Question: The scenario of mine is:
I select the multiple item from 'Gridview'.
When I click the 'share button' , it will show the item like: E-mail , Bluetooth , Message , FaceBook.
Like the following picture.

I have reference the <URL> , but I still don't know how to do.
And the code in my share button is like the following:
'''
public void onClick(View v) {
ArrayList<FileNode> MultiUri = new ArrayList<FileNode>();
SparseBooleanArray checkedItems = fileListView.getCheckedItemPositions();
if (checkedItems != null) {
for (int i=0; i<checkedItems.size(); i++) {
if (checkedItems.valueAt(i)) {
int temp_position = checkedItems.keyAt(i);
final FileNode fileNode = mFileList.get(temp_position) ;
MultiUri.add(fileNode);
Intent shareIntent = new Intent();
shareIntent.setAction(shareIntent.ACTION_SEND_MULTIPLE);
shareIntent.putParcelableArrayListExtra(Intent.EXTRA_STREAM, (ArrayList<? extends Parcelable>) MultiUri);
shareIntent.setType("*/*");
startActivity(Intent.createChooser(shareIntent, "Share to.."));
}
}
}
}
'''
And the error log is like the following:
'''
D/AndroidRuntime( 4114): Shutting down VM
W/dalvikvm( 4114): threadid=1: thread exiting with uncaught exception (group=0x416cc450)
E/AndroidRuntime( 4114): FATAL EXCEPTION: main
E/AndroidRuntime( 4114): java.lang.RuntimeException: Parcel: unable to marshal value tw.com.a_i_t.IPCamViewer.FileBrowser.Model.FileNode@42353850
E/AndroidRuntime( 4114): at android.os.Parcel.writeValue(Parcel.java:1240)
E/AndroidRuntime( 4114): at android.os.Parcel.writeList(Parcel.java:627)
E/AndroidRuntime( 4114): at android.os.Parcel.writeValue(Parcel.java:1200)
E/AndroidRuntime( 4114): at android.os.Parcel.writeMapInternal(Parcel.java:596)
E/AndroidRuntime( 4114): at android.os.Bundle.writeToParcel(Bundle.java:1619)
E/AndroidRuntime( 4114): at android.os.Parcel.writeBundle(Parcel.java:610)
E/AndroidRuntime( 4114): at android.content.Intent.writeToParcel(Intent.java:6519)
E/AndroidRuntime( 4114): at android.os.Parcel.writeParcelable(Parcel.java:1259)
E/AndroidRuntime( 4114): at android.os.Parcel.writeValue(Parcel.java:1178)
E/AndroidRuntime( 4114): at android.os.Parcel.writeMapInternal(Parcel.java:596)
E/AndroidRuntime( 4114): at android.os.Bundle.writeToParcel(Bundle.java:1619)
E/AndroidRuntime( 4114): at android.os.Parcel.writeBundle(Parcel.java:610)
E/AndroidRuntime( 4114): at android.content.Intent.writeToParcel(Intent.java:6519)
E/AndroidRuntime( 4114): at android.app.ActivityManagerProxy.startActivity(ActivityManagerNative.java:1741)
E/AndroidRuntime( 4114): at android.app.Instrumentation.execStartActivity(Instrumentation.java:1510)
E/AndroidRuntime( 4114): at android.app.Activity.startActivityFromFragment(Activity.java:3850)
E/AndroidRuntime( 4114): at android.app.Activity.startActivityFromFragment(Activity.java:3825)
E/AndroidRuntime( 4114): at android.app.Fragment.startActivity(Fragment.java:996)
E/AndroidRuntime( 4114): at android.app.Fragment.startActivity(Fragment.java:975)
E/AndroidRuntime( 4114): at tw.com.a_i_t.IPCamViewer.FileBrowser.LocalFileBrowserFragment$3.onClick(LocalFileBrowserFragment.java:214)
E/AndroidRuntime( 4114): at android.view.View.performClick(View.java:4147)
E/AndroidRuntime( 4114): at android.view.View$PerformClick.run(View.java:17161)
E/AndroidRuntime( 4114): at android.os.Handler.handleCallback(Handler.java:615)
E/AndroidRuntime( 4114): at android.os.Handler.dispatchMessage(Handler.java:92)
E/AndroidRuntime( 4114): at android.os.Looper.loop(Looper.java:213)
E/AndroidRuntime( 4114): at android.app.ActivityThread.main(ActivityThread.java:4786)
E/AndroidRuntime( 4114): at java.lang.reflect.Method.invokeNative(Native Method)
E/AndroidRuntime( 4114): at java.lang.reflect.Method.invoke(Method.java:511)
E/AndroidRuntime( 4114): at com.android.internal.os.ZygoteInit$MethodAndArgsCaller.run(ZygoteInit.java:789)
E/AndroidRuntime( 4114): at com.android.internal.os.ZygoteInit.main(ZygoteInit.java:556)
E/AndroidRuntime( 4114): at dalvik.system.NativeStart.main(Native Method)
W/ActivityManager( 568): Force finishing activity tw.com.a_i_t.IPCamViewer/.MainActivity
'''
And the 'LocalFileBrowserFragment.java:214' is 'startActivity(Intent.createChooser(shareIntent, "Share to.."));'
How to get the Uri and add to the intent if I use the File and FileNode?
And how to do the next ?
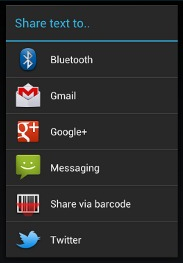
Answer: To get 'Android.Uri' from file.
'''
File file = new File(path, filename);
Uri uri = Uri.fromFile(file);
'''
If you want to get URI instance, then do the following
'''
File file = new File(path, filename);
URI uri = file.toURI();
'''